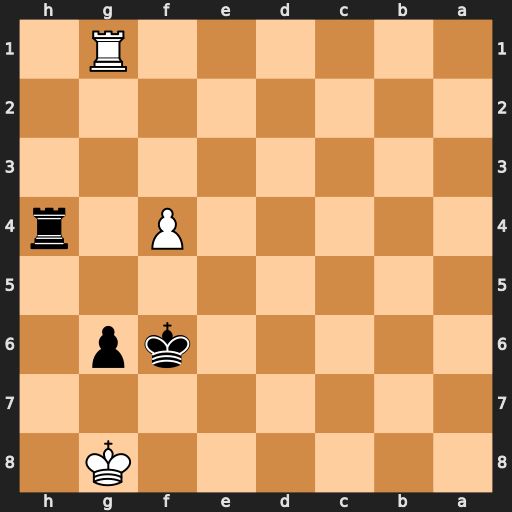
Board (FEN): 6K1/8/5kp1/8/5P1r/8/8/6R1
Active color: b
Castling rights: -
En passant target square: -
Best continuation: Rxf4 Rc1 g5